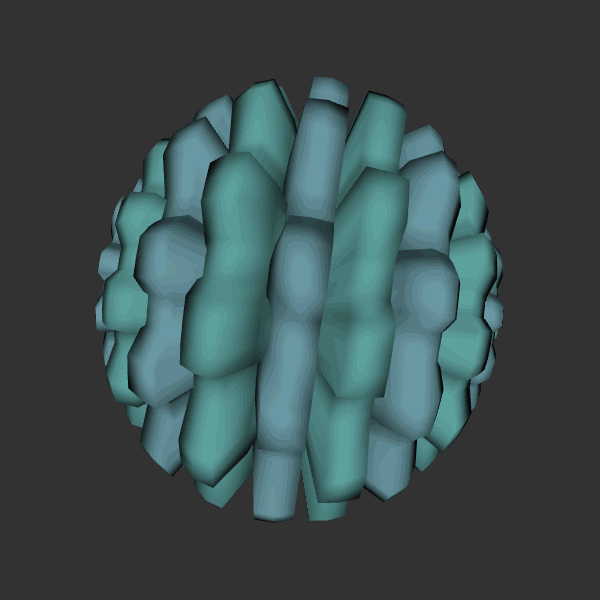
Background: dark